Question: I want to make the drop-down caret visible, which is not currently happening. I want both the '<select>' and '<button>' to have a circular radius as shown as in the image.
'''
.top-select{
width: 70%;
padding-left: 10px;
border-top-left-radius: 50px !important;
border-bottom-left-radius: 50px !important;
border-top-right-radius: 50px;
border-bottom-right-radius: 50px;
}
.find-btn{
border: 1px solid;
border-top-left-radius: 50px !important;
border-bottom-left-radius: 50px !important;
border-top-right-radius: 50px;
border-bottom-right-radius: 50px;
}
.margin-appen{
margin-left: -43px !important;
}
.btn-tutor:focus{
box-shadow: none;
outline: none;
}
'''
'''
<html>
<head>
<link rel="stylesheet" href="https://cdn.jsdelivr.net/npm/bootstrap@4.6.1/dist/css/bootstrap.min.css">
<!-- jQuery library -->
<script src="https://cdn.jsdelivr.net/npm/jquery@3.5.1/dist/jquery.slim.min.js"></script>
<!-- Popper JS -->
<script src="https://cdn.jsdelivr.net/npm/popper.js@1.16.1/dist/umd/popper.min.js"></script>
<!-- Latest compiled JavaScript -->
<script src="https://cdn.jsdelivr.net/npm/bootstrap@4.6.1/dist/js/bootstrap.bundle.min.js"></script>
</head>
<body>
<div>
<div class="input-group mb-3">
<select class="select top-select" id="select02" >
<option selected>What do you want to learn</option>
<option value="1">One</option>
<option value="2">Two</option>
<option value="3">Three</option>
</select>
<div class="input-group-append margin-appen">
<label class="input-group-text find-btn" for="select02">
<button class="btn btn-tutor">Find tutor</button>
</label>
</div>
</div>
</div>
</body>
</html>
'''

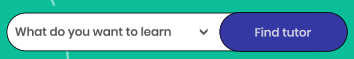
Answer: '''
.input-group{
border-radius: 50px;
border:1px solid red;
overflow:hidden;
width:400px !important;
flex-wrap: nowrap !important;
}
.top-select,
.top-select:focus-visible{
border:none;
outline:none;
width:70%;
padding-left:15px;
}
.find-btn{
width:100%;
border: 1px solid red !important;
border-radius: 50px !important;
justify-content: center;
}
.margin-appen{
flex:1;
}
.btn-tutor:focus{
box-shadow: none;
outline: none;
}
'''
'''
<html>
<head>
<link rel="stylesheet" href="https://cdn.jsdelivr.net/npm/bootstrap@4.6.1/dist/css/bootstrap.min.css">
<!-- jQuery library -->
<script src="https://cdn.jsdelivr.net/npm/jquery@3.5.1/dist/jquery.slim.min.js"></script>
<!-- Popper JS -->
<script src="https://cdn.jsdelivr.net/npm/popper.js@1.16.1/dist/umd/popper.min.js"></script>
<!-- Latest compiled JavaScript -->
<script src="https://cdn.jsdelivr.net/npm/bootstrap@4.6.1/dist/js/bootstrap.bundle.min.js"></script>
</head>
<body>
<div>
<div class="input-group mb-3">
<select class="select top-select" id="select02" >
<option selected>What do you want to learn</option>
<option value="1">One</option>
<option value="2">Two</option>
<option value="3">Three</option>
</select>
<div class="input-group-append margin-appen">
<label class="input-group-text find-btn" for="select02">
<button class="btn btn-tutor">Find tutor</button>
</label>
</div>
</div>
</div>
</body>
</html>
'''